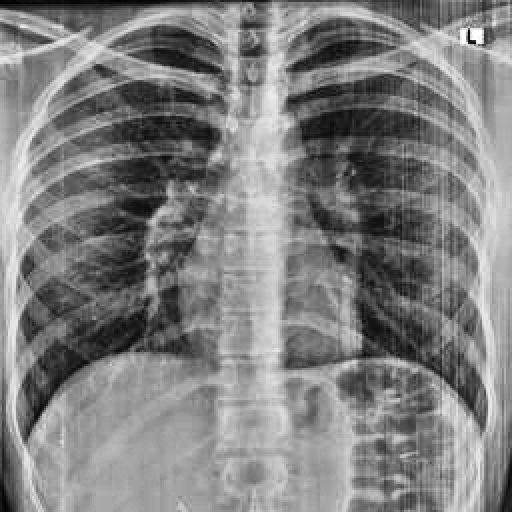
Finding: NORMAL